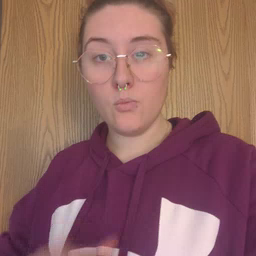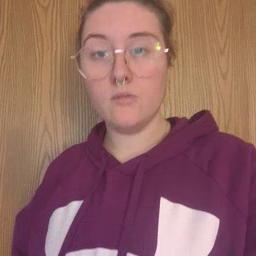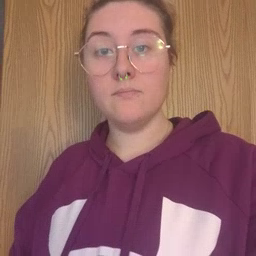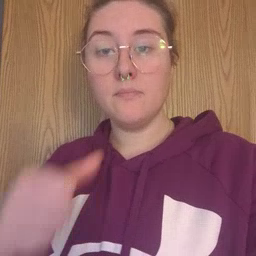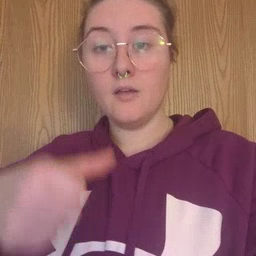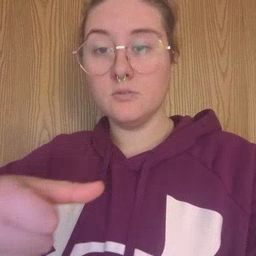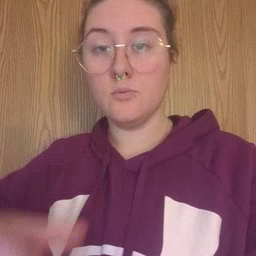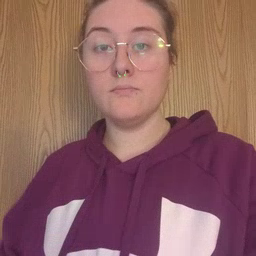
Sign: puzzle